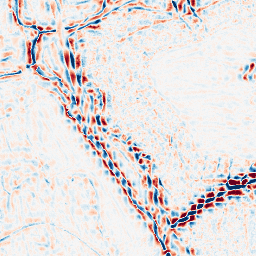
Category: wavelet
Decomposition family: wavelet_dwt
Decomposition parameters: wavelet: coif2
level: 3
Upsampling method: bicubic_16x
Upsampling parameters: scale: 16
Upsampling scale: 16